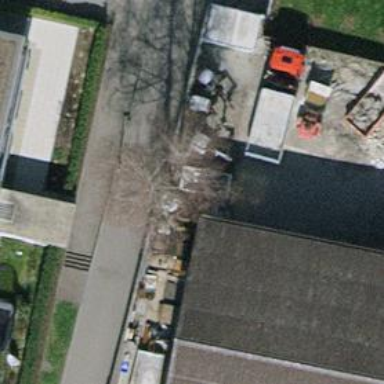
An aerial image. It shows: Wall barrier.